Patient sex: M
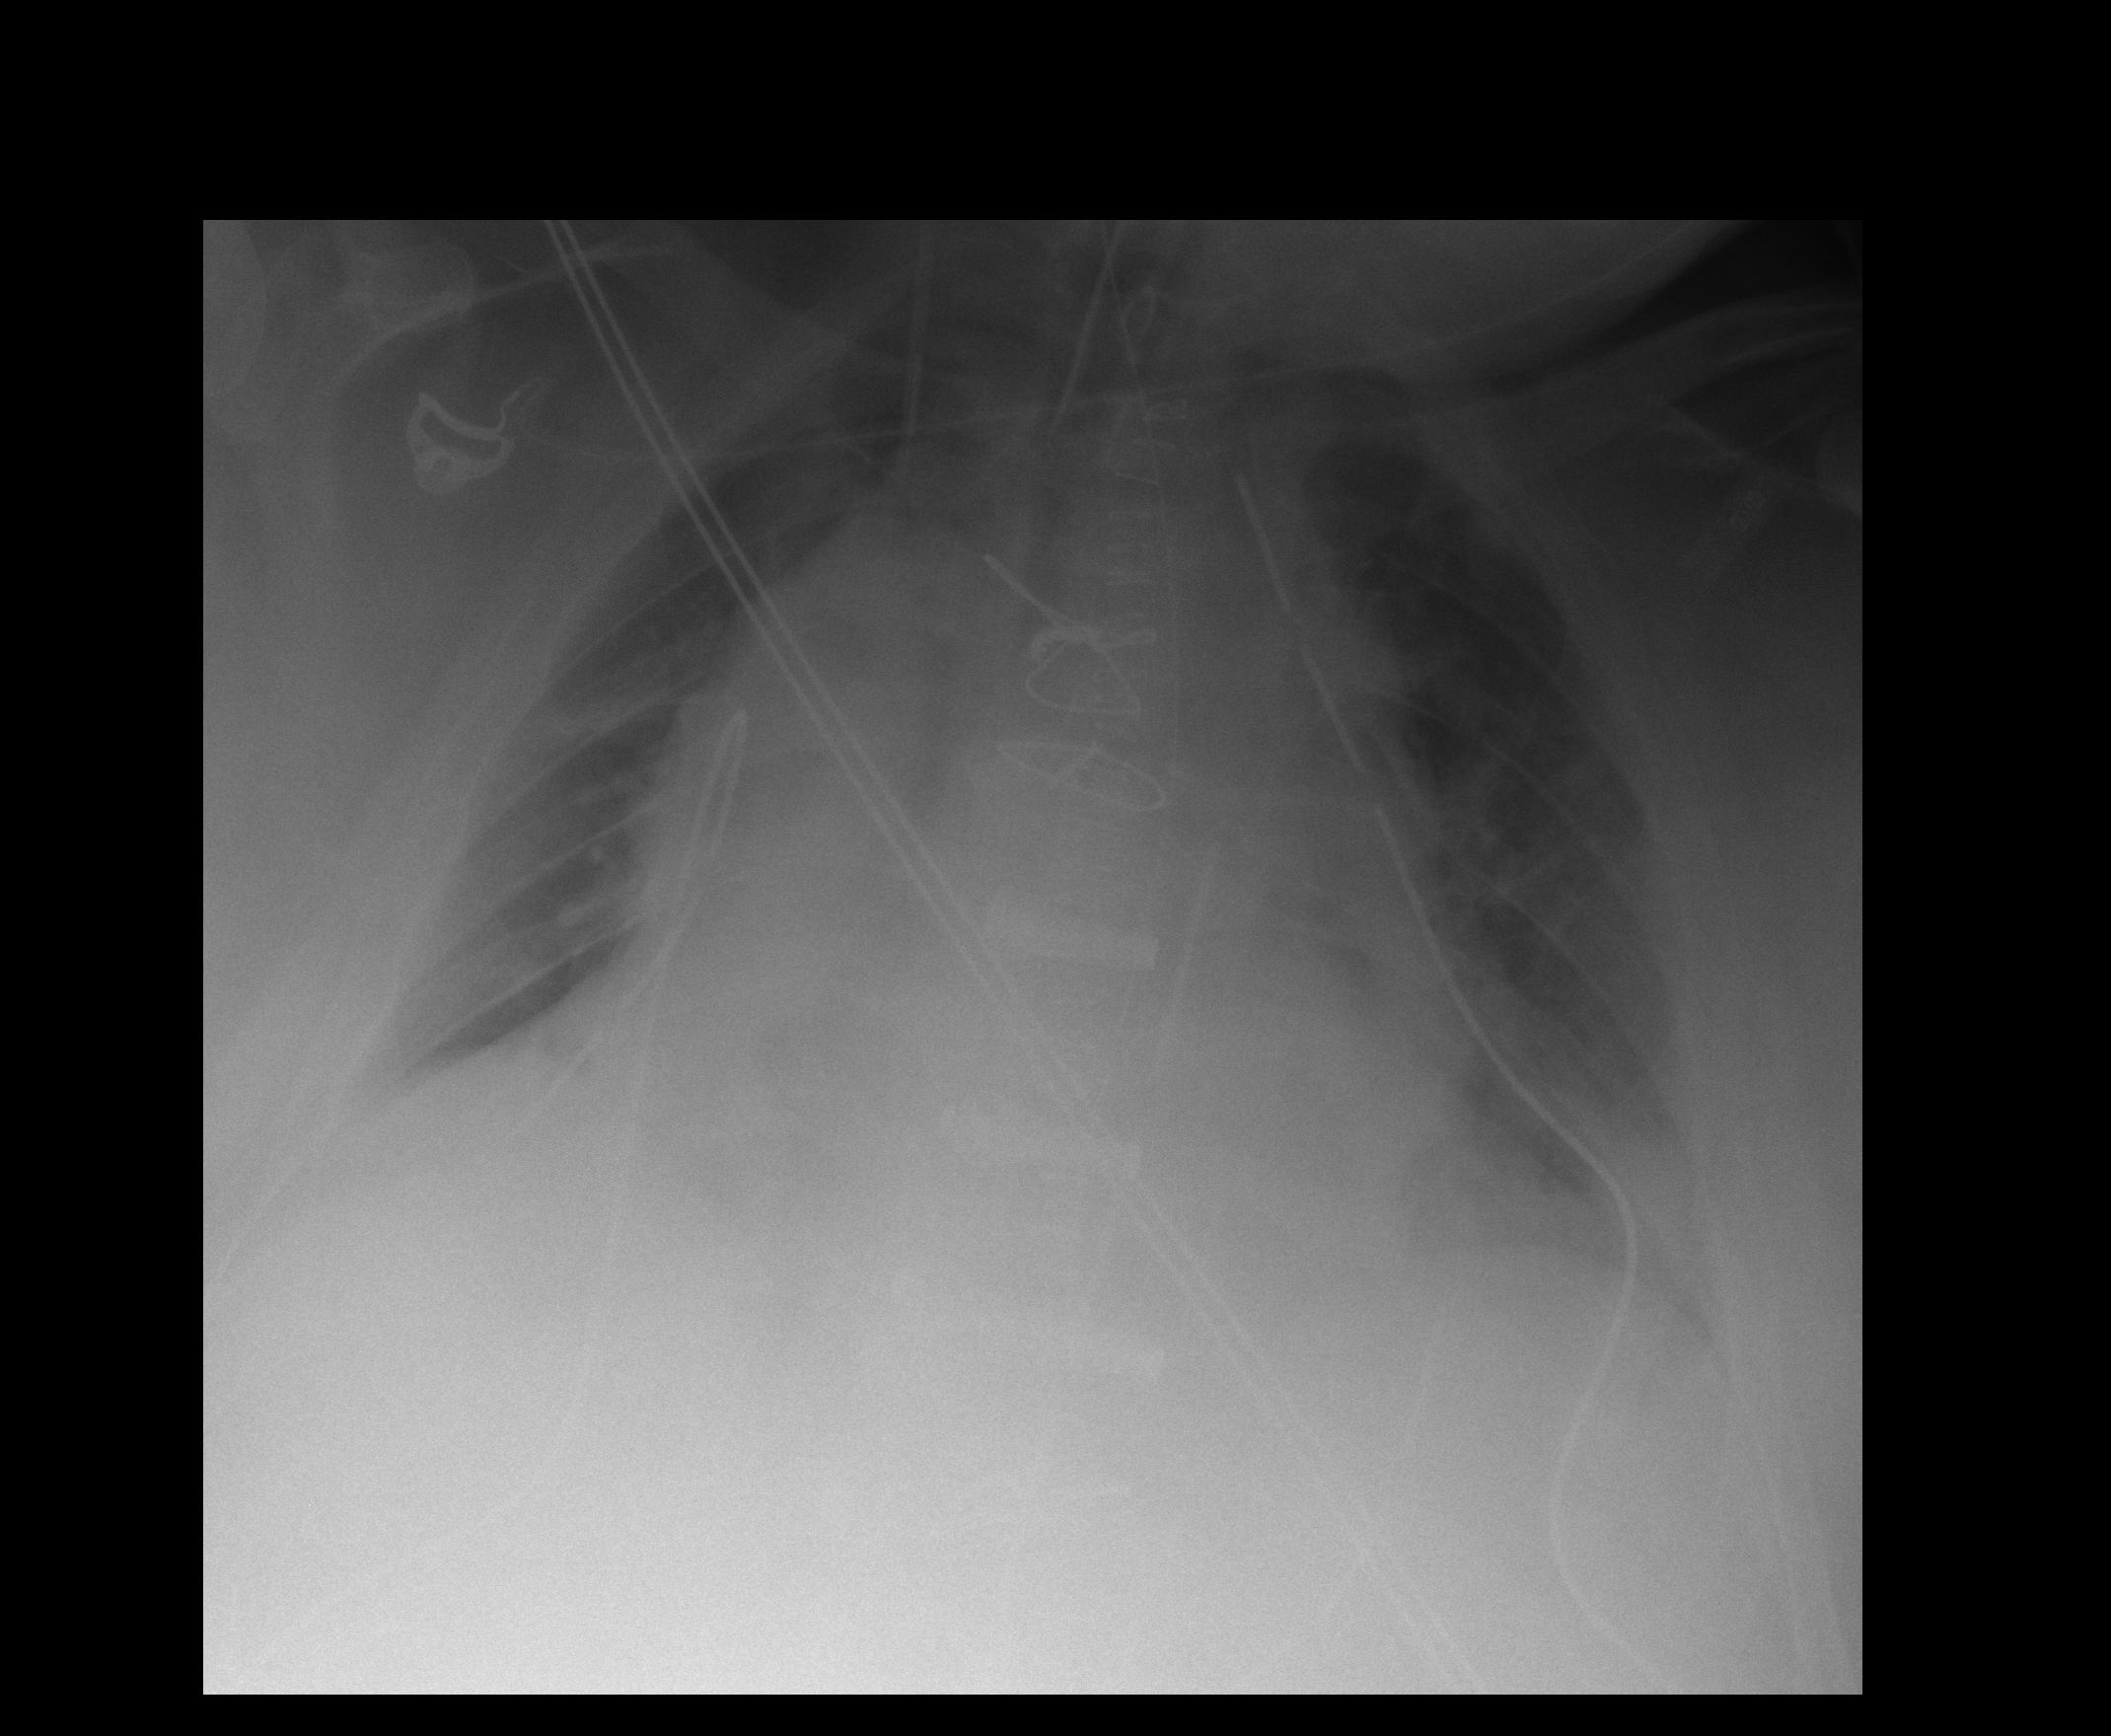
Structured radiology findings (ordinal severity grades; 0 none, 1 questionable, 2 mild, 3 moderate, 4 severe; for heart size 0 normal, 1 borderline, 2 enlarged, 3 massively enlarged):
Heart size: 3
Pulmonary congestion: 0
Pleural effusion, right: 0
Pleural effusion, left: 1
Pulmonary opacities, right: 0
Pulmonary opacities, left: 0
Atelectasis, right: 1
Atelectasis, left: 3